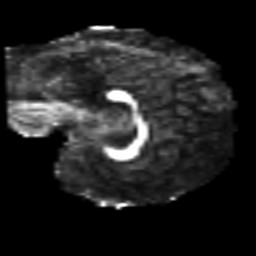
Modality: FA
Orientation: sagittal
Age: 31
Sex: female
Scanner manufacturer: siemens
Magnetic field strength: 3 T
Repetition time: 4.999 s
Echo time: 0.07946 s